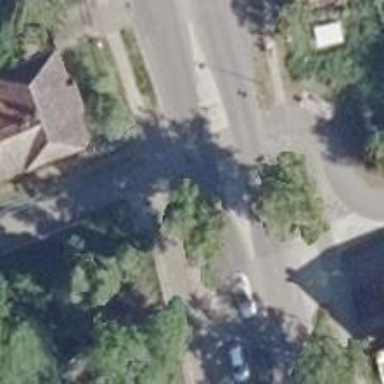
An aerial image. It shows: Uncontrolled crossing with pedestrian island.